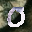
Label: 0